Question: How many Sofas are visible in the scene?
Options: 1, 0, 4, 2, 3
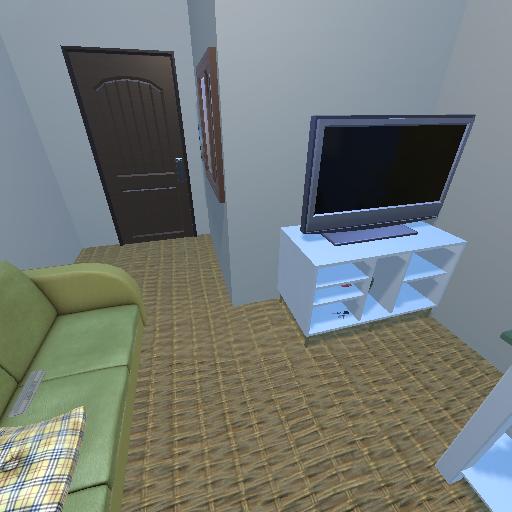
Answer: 1